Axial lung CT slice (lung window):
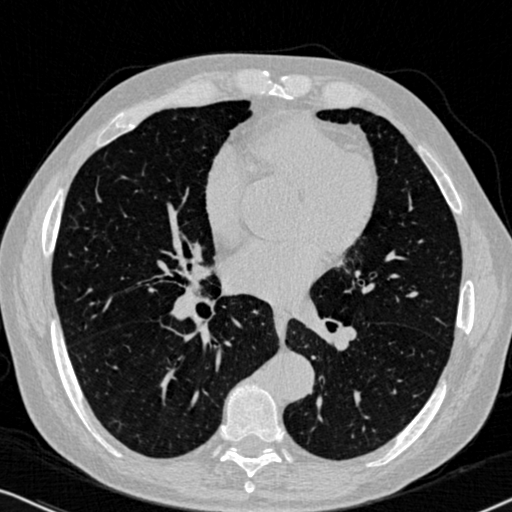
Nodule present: no